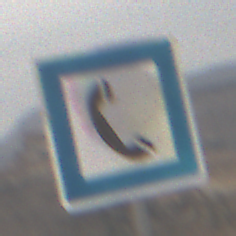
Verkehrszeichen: Fernsprecher
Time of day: MorningAfternoon
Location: Outdoor (Nature)
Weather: Overcast
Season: NotSpecified
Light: Natural